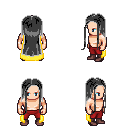
a pixel art fantasy rpg character, male body template, human, light skin, yellow cape, red pants, gray extra-long hairstyle, maroon shoes, four views (front, back, left, right), 2x2 character sprite sheet, small pixel art, hard edges, no anti-aliasing